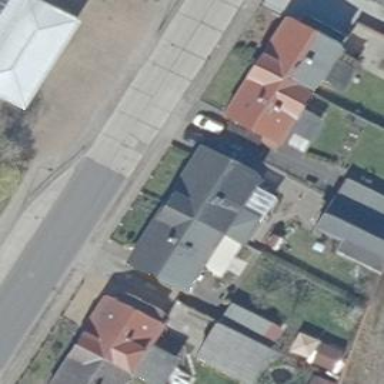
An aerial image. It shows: Semidetached house.